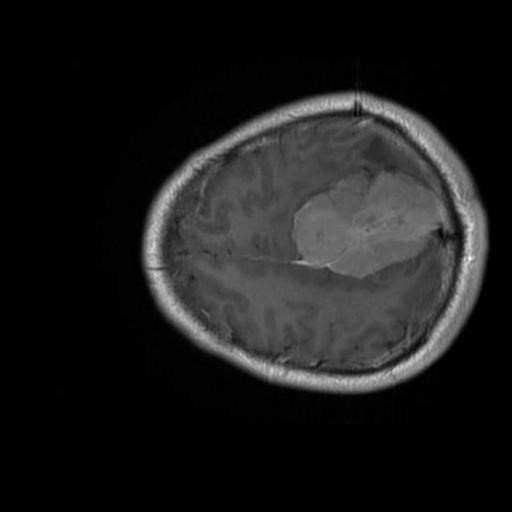
Label: brain_menin